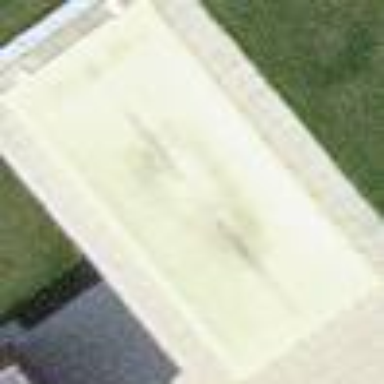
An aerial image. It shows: Outdoor swimming pool in leisure land area. The swimming pool is for personal use.